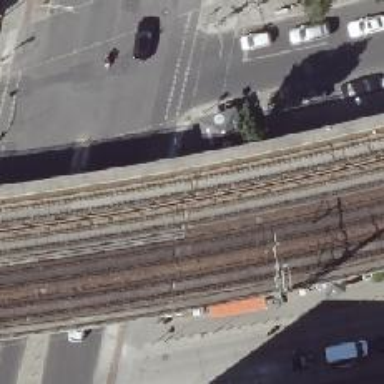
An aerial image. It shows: Viaduct bridge for light rail system with electrified rails. The railway is equipped with ballastless tracks.